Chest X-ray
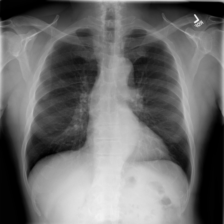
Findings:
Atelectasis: negative
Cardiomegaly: negative
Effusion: negative
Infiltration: negative
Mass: negative
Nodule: negative
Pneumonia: negative
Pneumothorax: negative
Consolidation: negative
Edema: negative
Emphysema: negative
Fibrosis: negative
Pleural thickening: negative
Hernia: negative